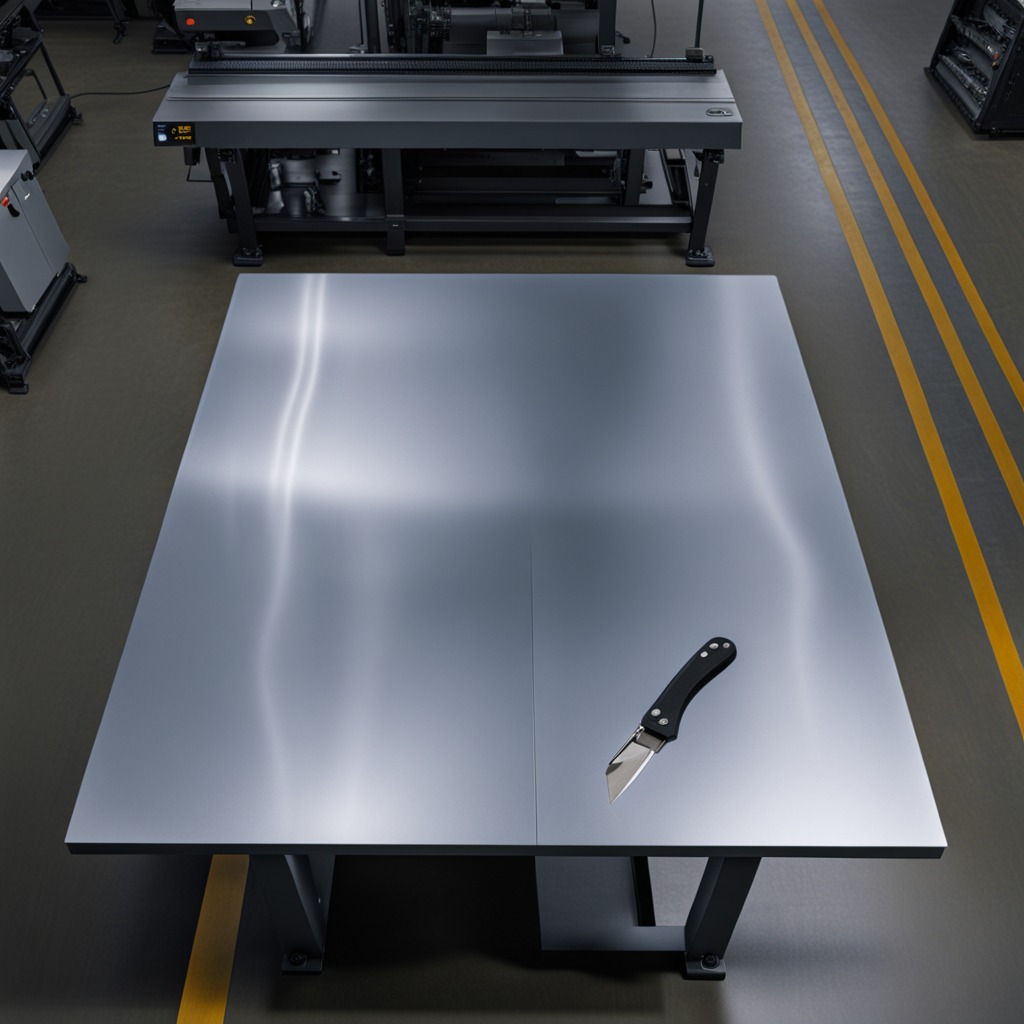
A utility knife is lying on a clean empty table in a basement in the evening.